Question: I'm trying to call a macro with certain parameters from PowerBuilder but it's not working.
This is the code i'm using:
'''
OLEObject ole_object
ole_object = CREATE OLEObject
string ls_reportInPath = "C:\Prevalidador_DIAN_Tributario_2011_v1.4\Prevalidador.xls"
string ls_macroname = "Prevalidador.xls!modXML.cargarXML_General"
string ls_xml = "C:\Users\...\Desktop\010100107201100000001.xml"
string ls_file = "C:\Users\...\Desktop\excel_file.xls"
IF ole_object.ConnectToNewObject("excel.application") = 0 THEN
ole_object.Object.Application.DisplayAlerts = "False"
ole_object.workbooks.Open(ls_reportInPath) //Open the .xls file
Else
MessageBox('OLE Error','Unable to start an OLE server process!',Exclamation!)
END IF
ole_object.Object.Application.Run (ls_macroname)
ole_object.Application.Quit()
ole_object.DisconnectObject()
DESTROY ole_object
'''
Also, I'd like to show the excel sheet the user.
This is the error I'm getting:

The error is common to two lines:
'''
ole_object.Object.Application.DisplayAlerts = "False"
ole_object.Object.Application.Run (ls_macroname)
'''
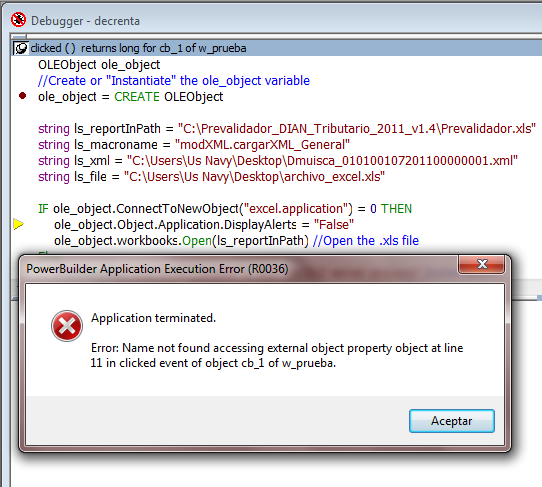
Answer: Excel could be wrong when doing the coercion text -> bool ?
I have some code here where we do the following, without using the 'Object' btw :
'''
OLEObject iole_xlapp
iole_xlapp = CREATE OLEObject
li_rtn = iole_xlapp.ConnectToNewObject( "excel.application" )
//...
iole_xlapp.Application.DisplayAlerts = True
'''